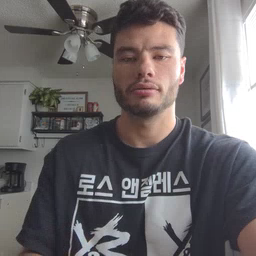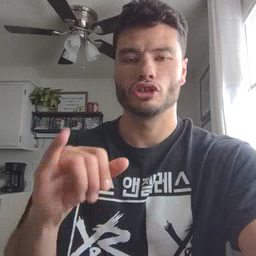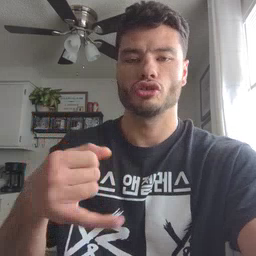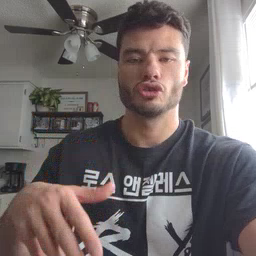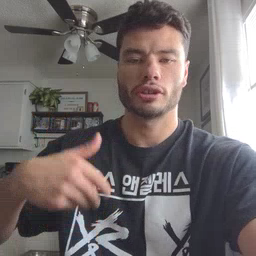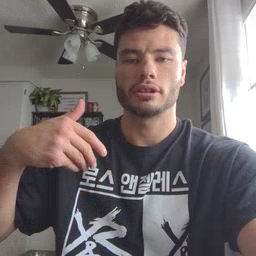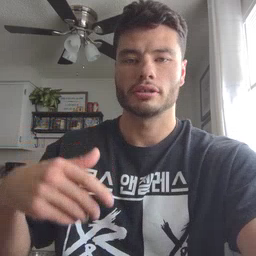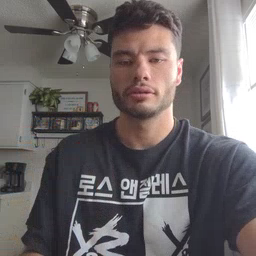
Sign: jeans